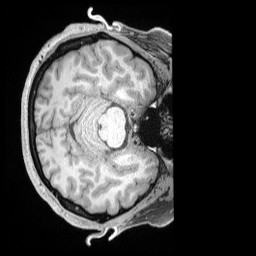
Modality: T1w
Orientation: axial
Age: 36
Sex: female
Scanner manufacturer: siemens
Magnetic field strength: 3 T
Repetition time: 2 s
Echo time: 0.00211 s